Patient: sex M, age 24
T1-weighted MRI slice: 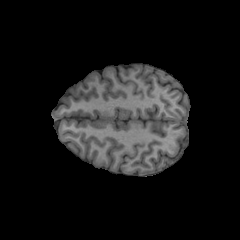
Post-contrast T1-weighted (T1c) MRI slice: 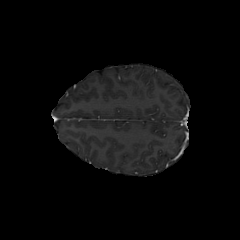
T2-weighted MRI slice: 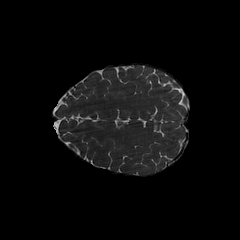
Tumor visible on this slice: no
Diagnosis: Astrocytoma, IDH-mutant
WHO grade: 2